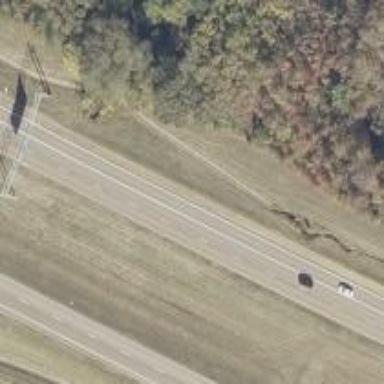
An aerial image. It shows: Dual carriageway trunk highway with asphalt surface. It is expressway.